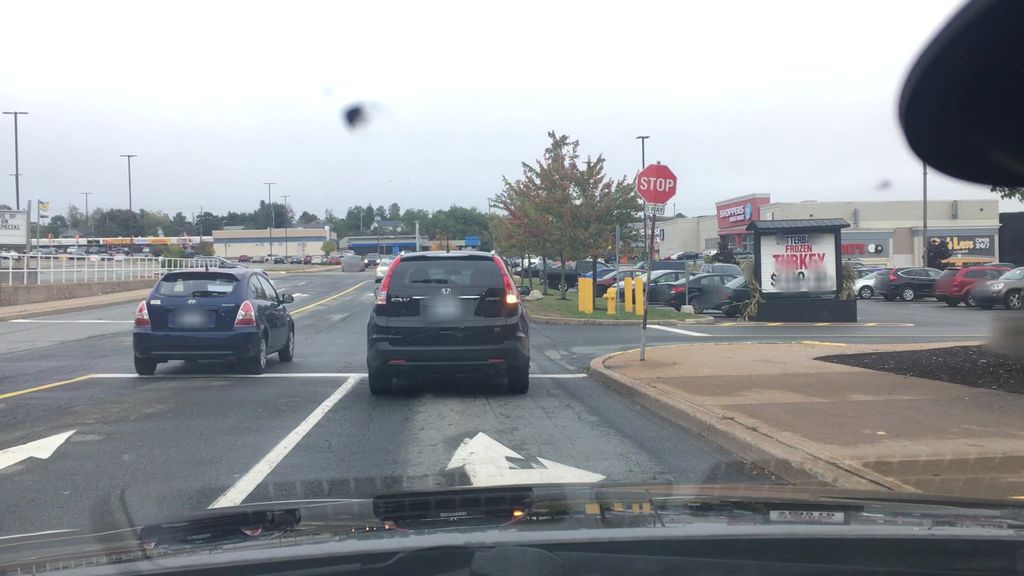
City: halifax